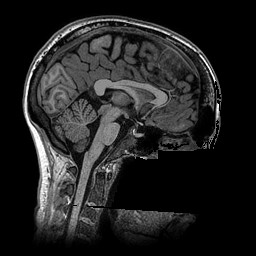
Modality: T1w
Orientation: sagittal
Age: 22
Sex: female